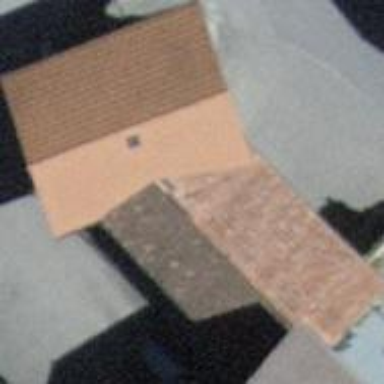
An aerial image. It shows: Rural barn.